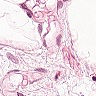
Metastatic tissue present: no